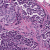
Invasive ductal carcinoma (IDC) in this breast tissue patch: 0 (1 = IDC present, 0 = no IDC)